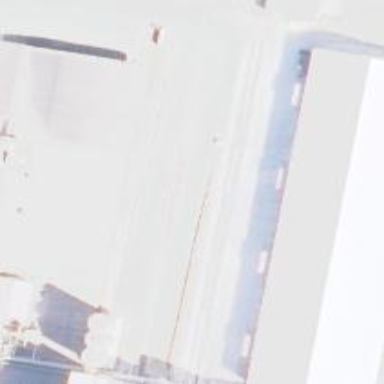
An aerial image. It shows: View of railway yard.